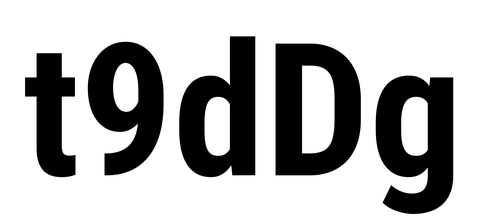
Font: Roboto_Condensed_Bold